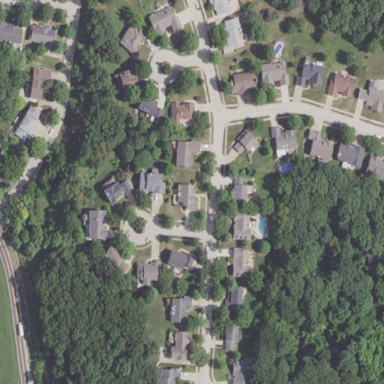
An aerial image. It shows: Single-family residential area.